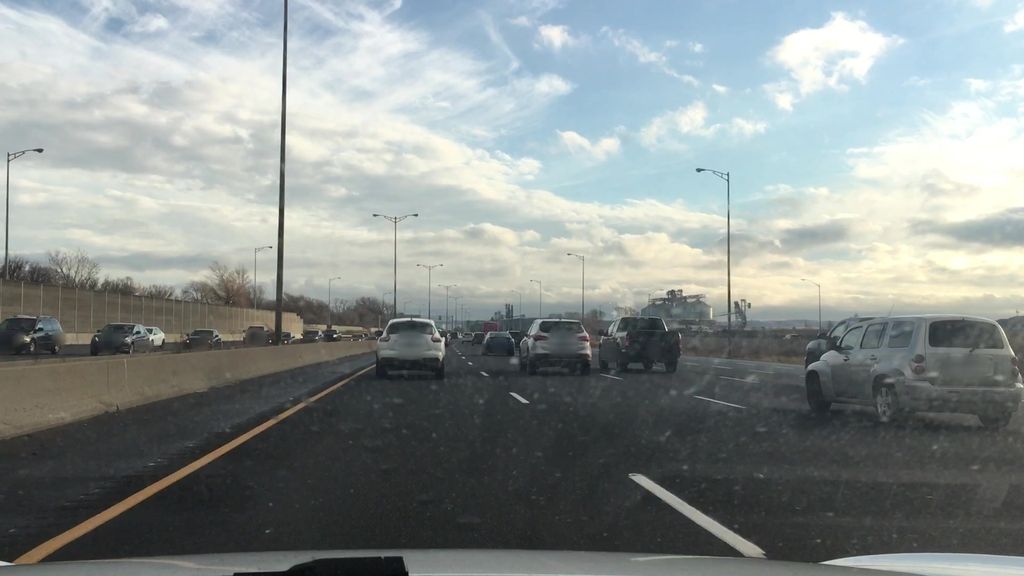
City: hamilton